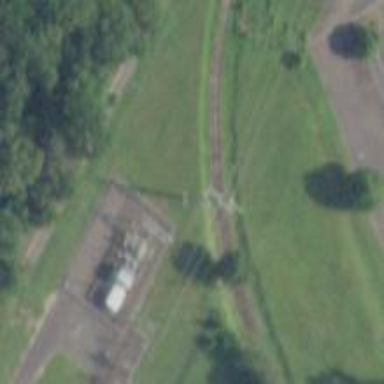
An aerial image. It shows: Power substation.